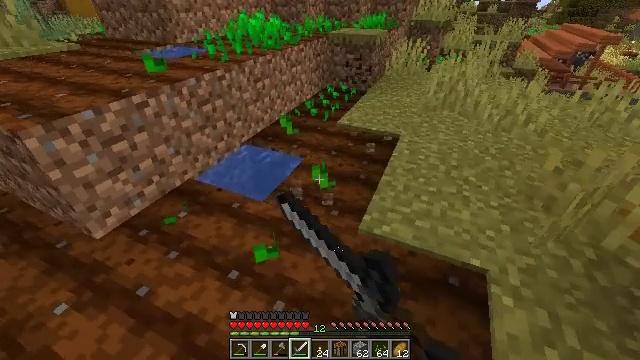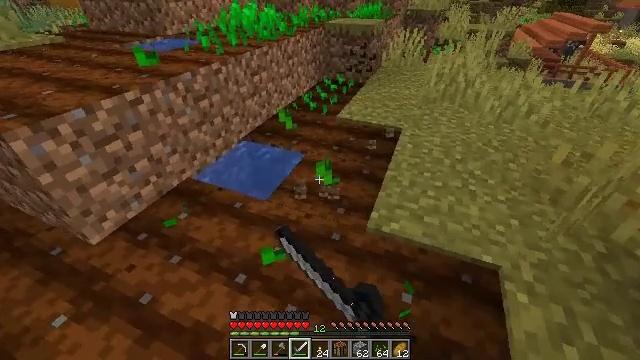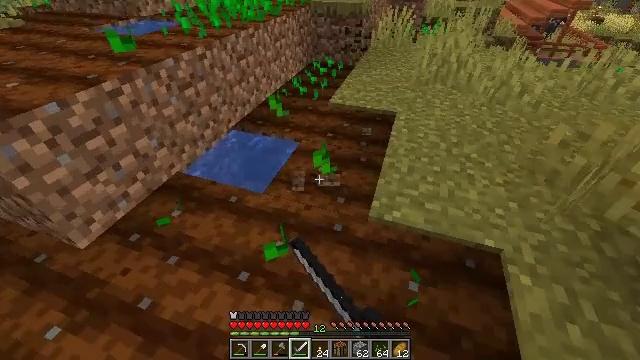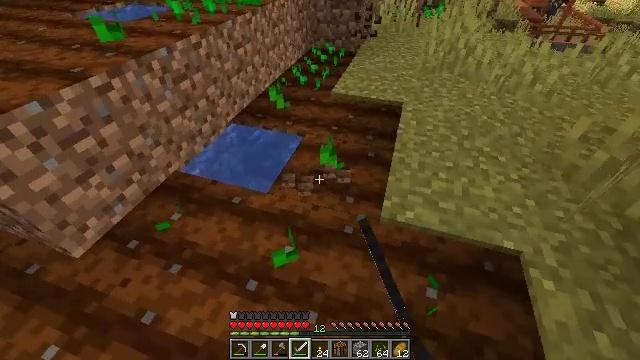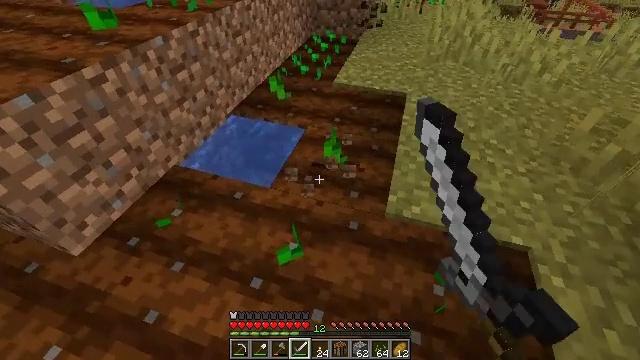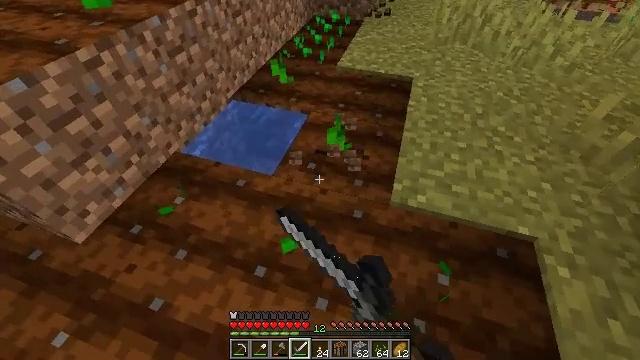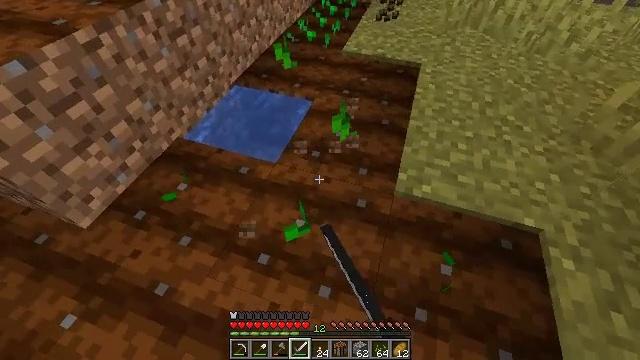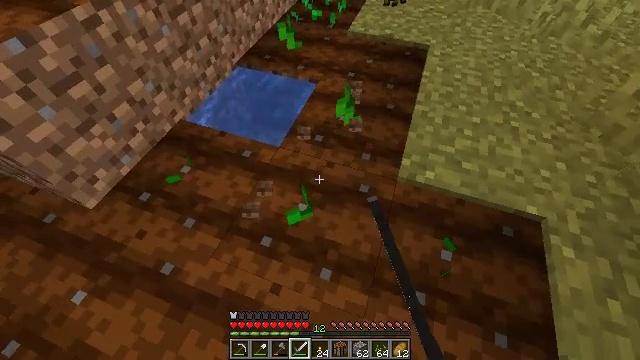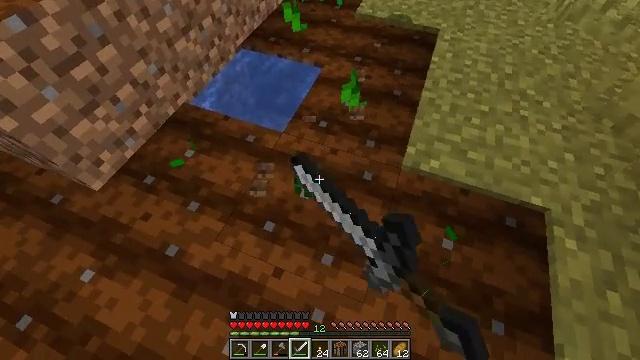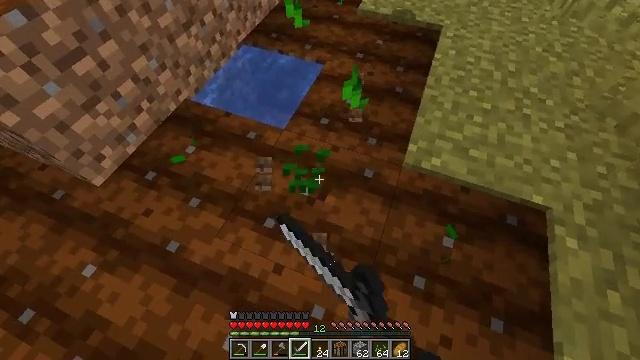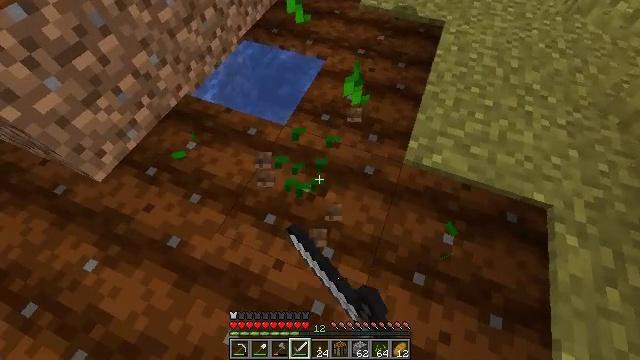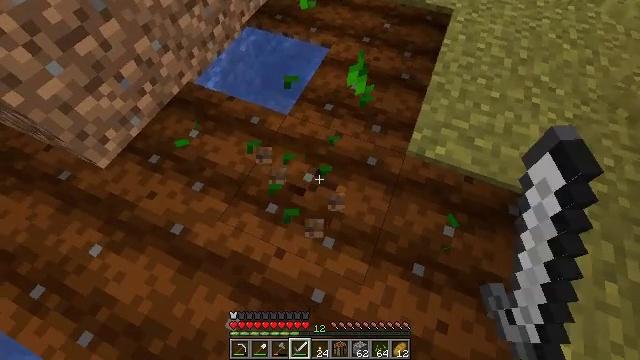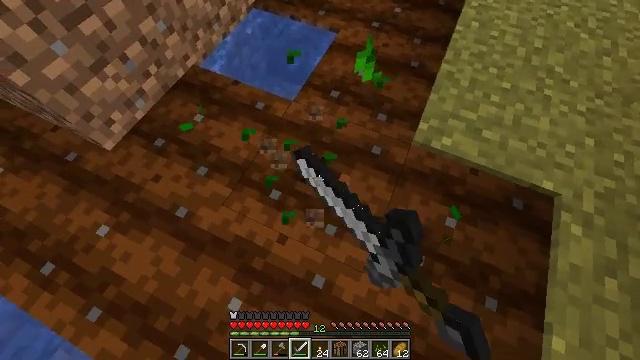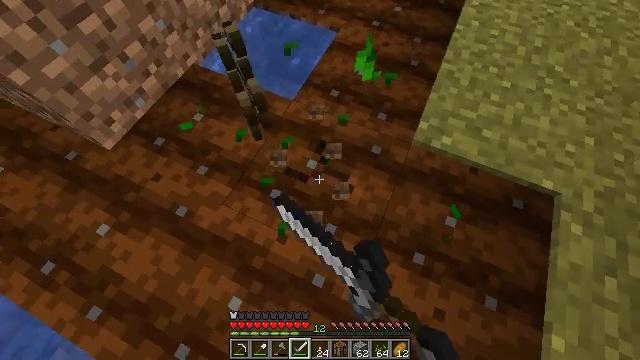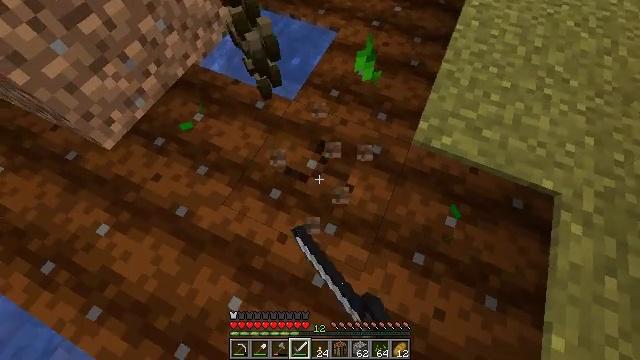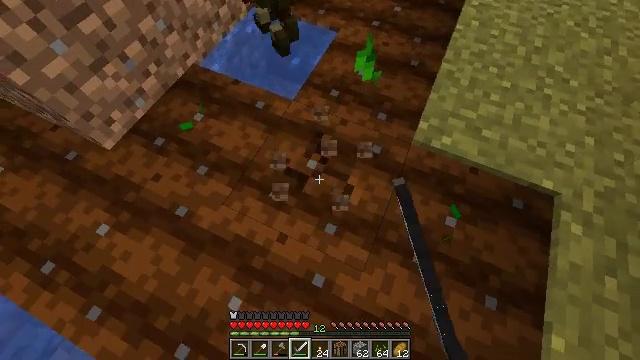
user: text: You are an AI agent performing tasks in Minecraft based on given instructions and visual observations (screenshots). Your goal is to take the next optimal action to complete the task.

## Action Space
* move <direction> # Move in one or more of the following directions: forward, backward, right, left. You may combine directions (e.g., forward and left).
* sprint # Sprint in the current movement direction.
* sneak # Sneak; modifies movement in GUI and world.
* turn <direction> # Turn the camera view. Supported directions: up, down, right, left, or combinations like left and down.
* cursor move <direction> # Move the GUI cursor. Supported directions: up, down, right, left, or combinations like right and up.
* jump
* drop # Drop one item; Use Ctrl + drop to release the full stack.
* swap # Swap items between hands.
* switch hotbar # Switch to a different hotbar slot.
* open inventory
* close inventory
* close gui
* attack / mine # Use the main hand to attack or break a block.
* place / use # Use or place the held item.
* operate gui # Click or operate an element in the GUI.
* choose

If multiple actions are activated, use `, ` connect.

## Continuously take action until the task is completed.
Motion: motion action
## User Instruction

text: Harvest the melon stem from your garden.
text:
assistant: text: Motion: move forward and move left, turn right and down, attack / mine
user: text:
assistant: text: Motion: move forward, turn right and down, attack / mine
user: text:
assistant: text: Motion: turn right and down, attack / mine
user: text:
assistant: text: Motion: turn down, attack / mine
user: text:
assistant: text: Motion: turn down, attack / mine
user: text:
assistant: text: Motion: turn down, attack / mine
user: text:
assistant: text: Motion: turn left and down, attack / mine
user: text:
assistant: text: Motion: turn left and down, attack / mine
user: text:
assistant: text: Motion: attack / mine
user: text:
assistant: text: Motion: attack / mine
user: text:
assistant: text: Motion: turn left and down, attack / mine
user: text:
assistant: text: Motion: turn left and down, attack / mine
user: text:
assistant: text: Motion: attack / mine
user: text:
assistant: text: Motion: attack / mine
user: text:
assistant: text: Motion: attack / mine
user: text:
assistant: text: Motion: turn right and up, attack / mine
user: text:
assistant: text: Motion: move forward, turn right and up, attack / mine
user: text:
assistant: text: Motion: move forward, turn right and up, attack / mine
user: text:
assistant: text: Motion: move forward, turn right and up, attack / mine
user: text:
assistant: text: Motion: move forward, attack / mine
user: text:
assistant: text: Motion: move forward, attack / mine
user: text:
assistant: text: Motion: attack / mine
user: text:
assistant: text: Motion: attack / mine
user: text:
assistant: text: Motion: attack / mine
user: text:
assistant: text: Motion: attack / mine
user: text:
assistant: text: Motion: attack / mine
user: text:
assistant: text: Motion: attack / mine
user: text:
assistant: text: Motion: attack / mine
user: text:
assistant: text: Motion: attack / mine
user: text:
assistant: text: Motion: turn left and up, attack / mine